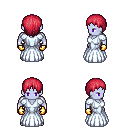
a pixel art fantasy rpg character, male body template, dark elf, purple skin, underdress, red pants, ruby red plain hairstyle, gold gloves, ghillies, four views (front, back, left, right), 2x2 character sprite sheet, small pixel art, hard edges, no anti-aliasing